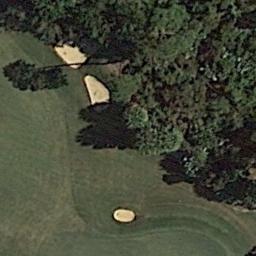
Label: golf_course